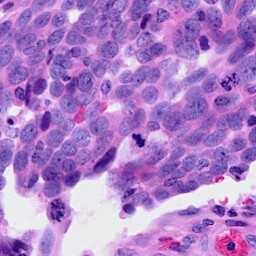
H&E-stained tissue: Ovarian